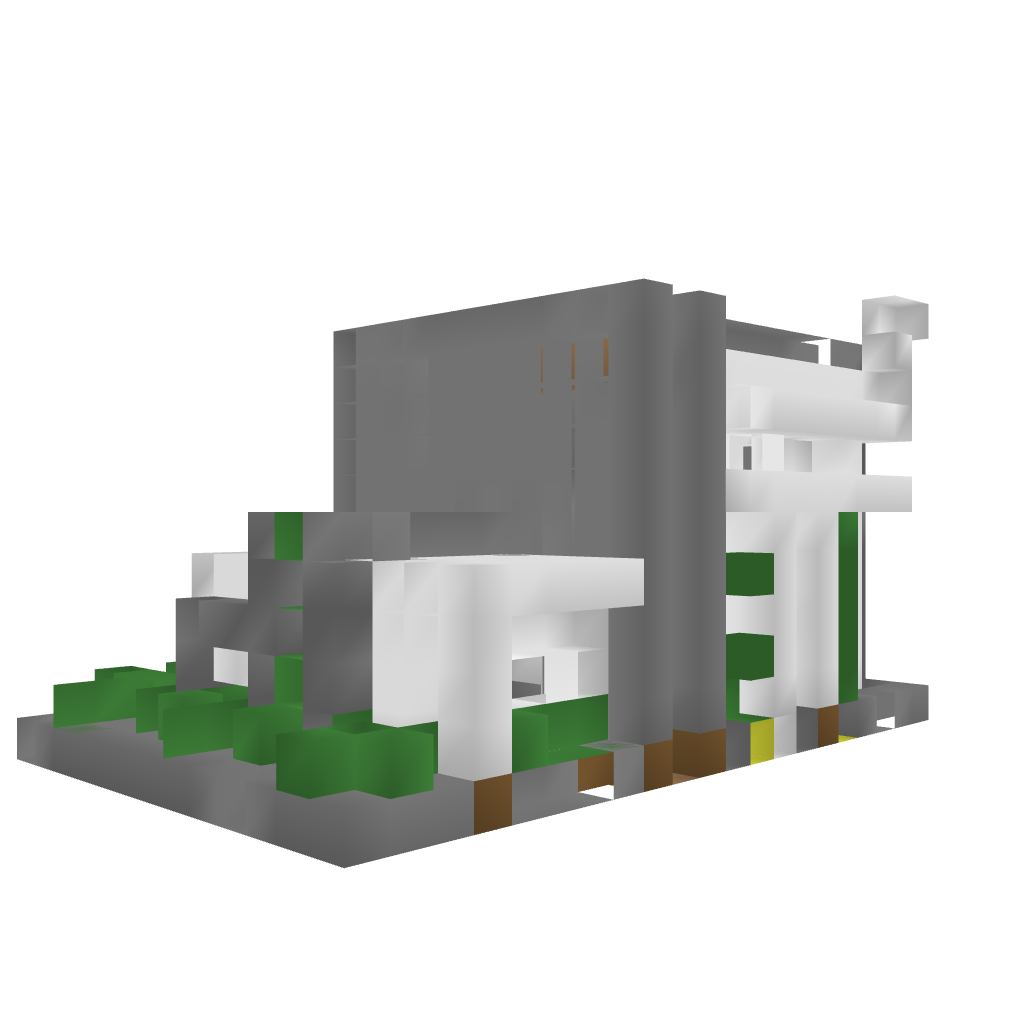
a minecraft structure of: Small Modern house DIY interior bad low quality